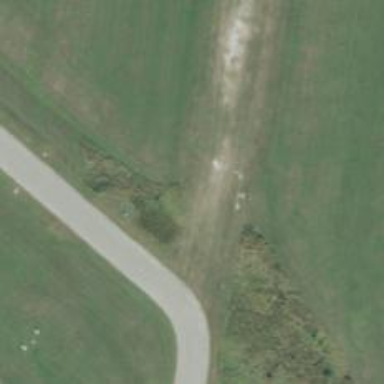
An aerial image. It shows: Image of taxiway at airport.